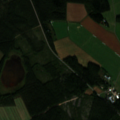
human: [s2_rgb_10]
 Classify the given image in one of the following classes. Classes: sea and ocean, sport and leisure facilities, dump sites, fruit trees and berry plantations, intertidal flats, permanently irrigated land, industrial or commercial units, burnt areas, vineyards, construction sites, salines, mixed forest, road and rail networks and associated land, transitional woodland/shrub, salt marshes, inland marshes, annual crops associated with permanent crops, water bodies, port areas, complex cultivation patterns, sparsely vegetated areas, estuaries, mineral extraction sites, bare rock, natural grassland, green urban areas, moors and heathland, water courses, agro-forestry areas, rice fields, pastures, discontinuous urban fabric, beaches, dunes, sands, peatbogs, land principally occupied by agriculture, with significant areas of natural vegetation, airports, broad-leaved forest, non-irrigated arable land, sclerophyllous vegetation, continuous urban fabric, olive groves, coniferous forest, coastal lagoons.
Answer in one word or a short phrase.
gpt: non-irrigated arable land, land principally occupied by agriculture, with significant areas of natural vegetation, coniferous forest, mixed forest, transitional woodland/shrub